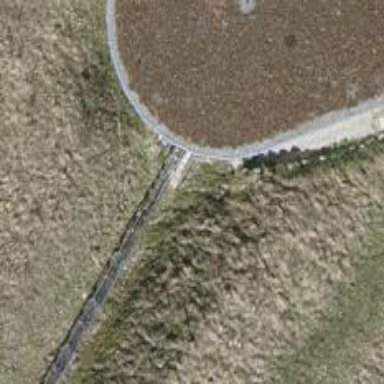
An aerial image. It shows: Building passage tunnel leading to summer toboggan attraction.